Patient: sex M, age 78
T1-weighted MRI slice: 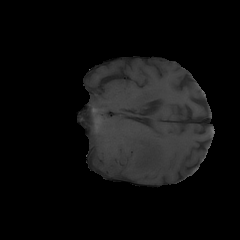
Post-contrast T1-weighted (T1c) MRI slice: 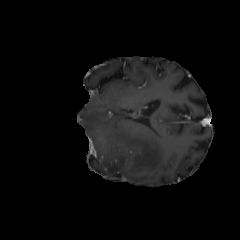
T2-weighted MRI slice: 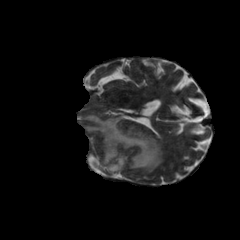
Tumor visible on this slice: yes
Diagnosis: Glioblastoma, IDH-wildtype
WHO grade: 4